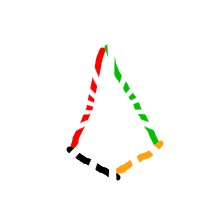
Shape: kite